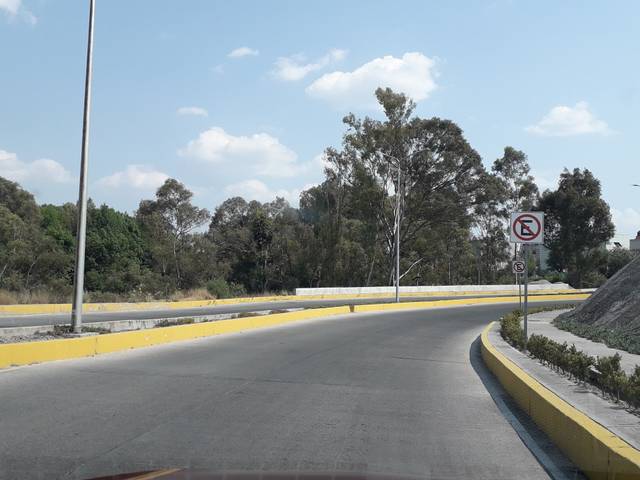
Region: Mexico
Coordinates: 19.032, -98.226